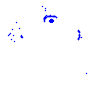
Particle: electron